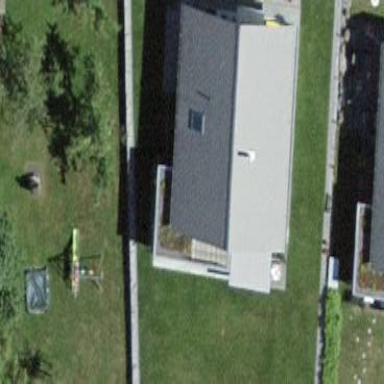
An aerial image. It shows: Simple and straightforward house.